Field crop: maize
Growth stage: 2
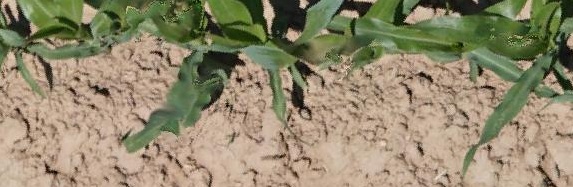
Species: maize